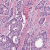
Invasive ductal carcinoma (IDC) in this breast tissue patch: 1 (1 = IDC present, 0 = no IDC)